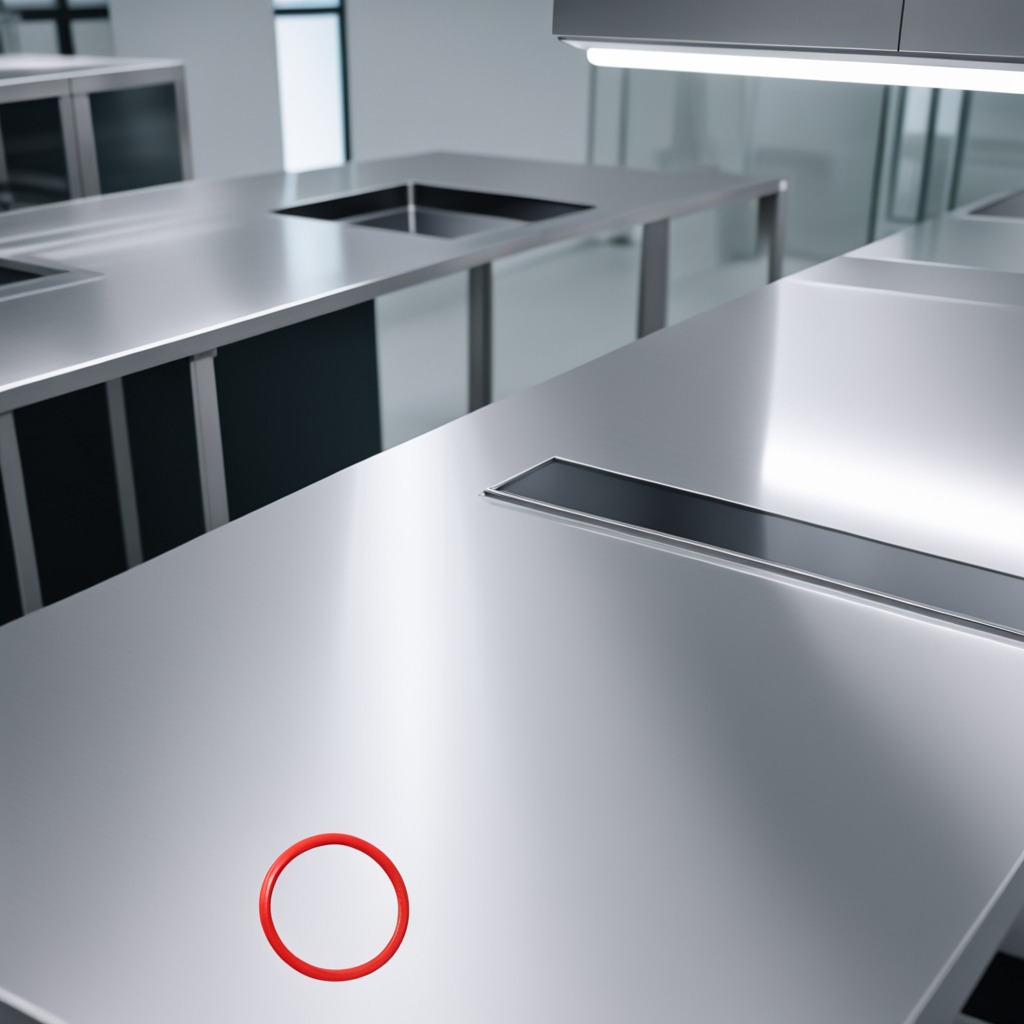
A rubber O-ring is lying on the stainless steel table in a high-end prototyping lab.